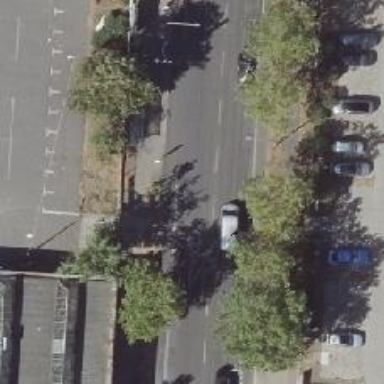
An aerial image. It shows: Tertiary road with asphalt surface. It has sidewalks on both sides and exclusive cycle lanes on both sides as well.